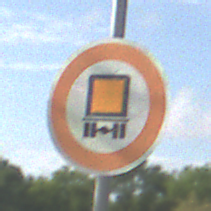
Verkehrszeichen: VerbotKennzeichnungspflichtigeKraftfahrzeugeGefaehrlicheGueter
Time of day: MorningAfternoon
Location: Outdoor (Nature)
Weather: PartlyCloudy
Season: NotSpecified
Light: Natural